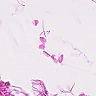
Metastatic tissue present: no